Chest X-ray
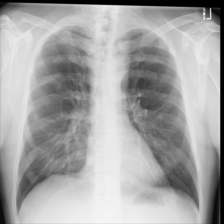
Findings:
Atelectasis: negative
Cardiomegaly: negative
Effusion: negative
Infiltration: negative
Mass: negative
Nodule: negative
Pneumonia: negative
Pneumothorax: negative
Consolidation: negative
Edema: negative
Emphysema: negative
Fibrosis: negative
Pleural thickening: negative
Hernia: negative